Question: I have the following database and want to delete the red ones because they are doubouled. So I have to check every row if another row is matching by pid, price, price_old, link and shop.
But how can I check that and how can I delete it then?

Maybe an easier way would be to generate a id from the values inside each row. So if the values inside a row would be equal also the id would be equal and who have only one value to compare with the other id's.
Is that a better way? - If yes, how can I do that?
Greetings!
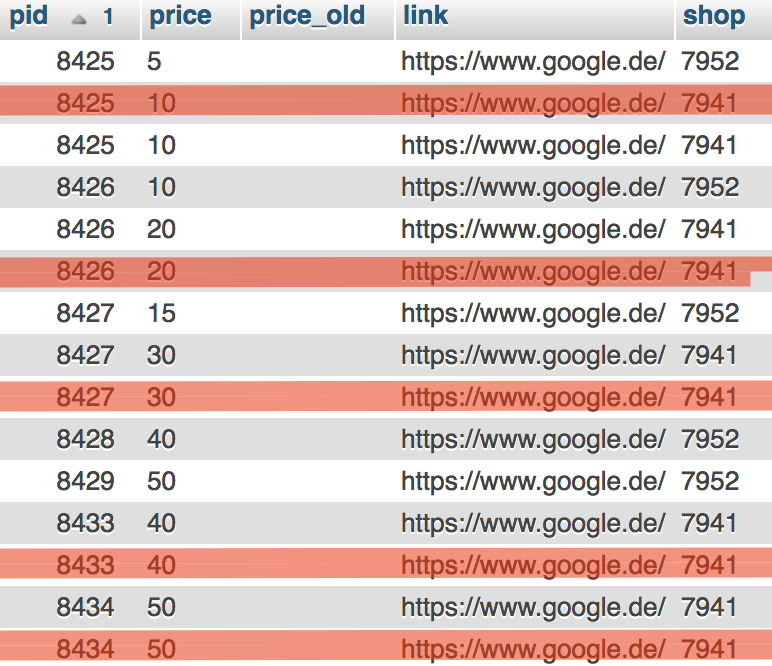
Answer: Do the fact you have no way for get thi distinct row you could add uniqie id using
'''
ALTER TABLE my_table
ADD id int NOT NULL AUTO_INCREMENT
'''
Once done you could use not in where the id are not the min grouped by the value you need for define the duplication
'''
delete from my_table
where id NOT in ( select min(id) from my_table
group by shop, link
)
'''